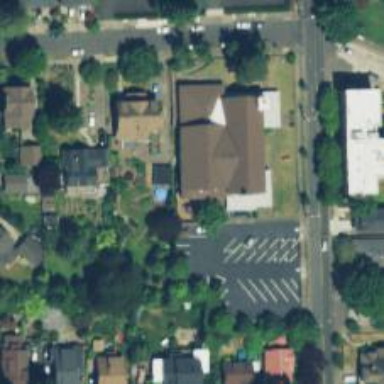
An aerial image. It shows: Kindergarten.